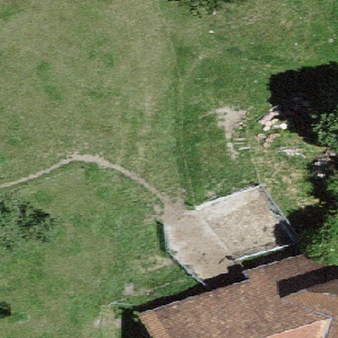
Label: other